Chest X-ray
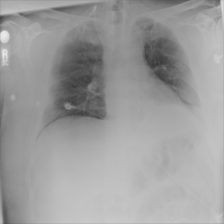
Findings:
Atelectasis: negative
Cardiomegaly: negative
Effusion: negative
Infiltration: negative
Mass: negative
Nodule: negative
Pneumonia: negative
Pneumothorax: negative
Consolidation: negative
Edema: negative
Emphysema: negative
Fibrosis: negative
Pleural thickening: negative
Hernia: negative